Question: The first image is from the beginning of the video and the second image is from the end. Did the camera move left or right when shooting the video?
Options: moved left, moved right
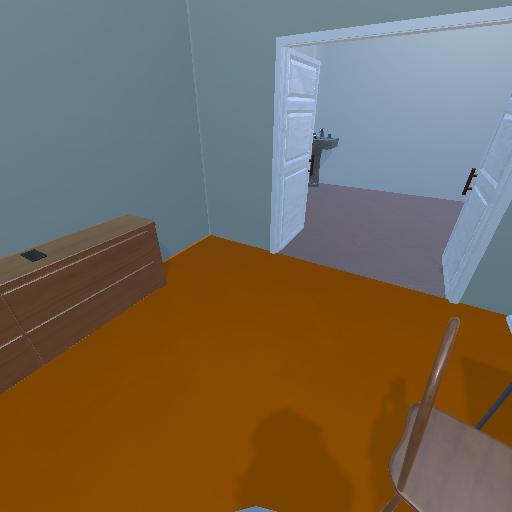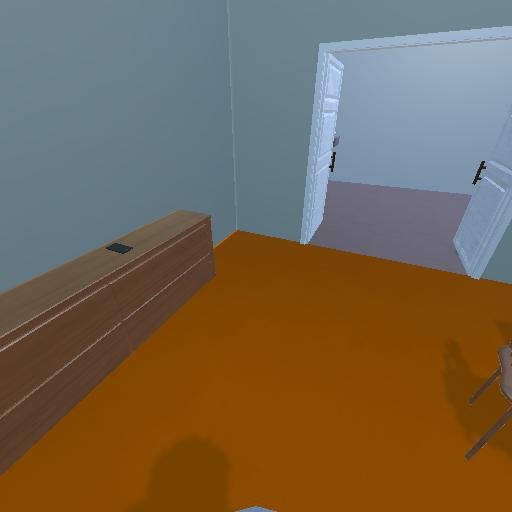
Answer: moved left